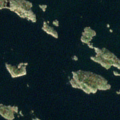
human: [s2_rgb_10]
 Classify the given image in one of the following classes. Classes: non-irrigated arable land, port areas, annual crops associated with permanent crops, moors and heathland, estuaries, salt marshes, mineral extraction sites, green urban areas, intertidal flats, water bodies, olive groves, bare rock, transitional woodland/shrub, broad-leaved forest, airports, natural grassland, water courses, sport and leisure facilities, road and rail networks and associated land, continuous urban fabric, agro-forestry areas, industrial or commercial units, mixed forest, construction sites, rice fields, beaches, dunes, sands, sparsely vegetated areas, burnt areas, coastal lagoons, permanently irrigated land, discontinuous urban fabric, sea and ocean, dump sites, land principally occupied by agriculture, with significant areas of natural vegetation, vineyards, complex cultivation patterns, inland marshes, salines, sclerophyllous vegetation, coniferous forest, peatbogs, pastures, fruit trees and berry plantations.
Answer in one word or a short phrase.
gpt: sea and ocean